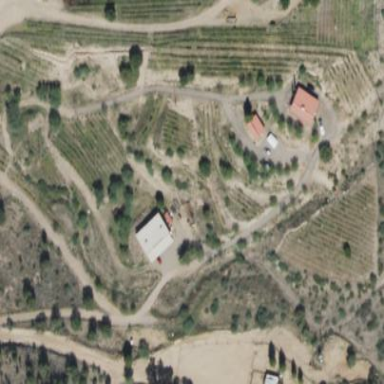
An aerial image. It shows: Beautiful vineyard in the countryside.